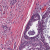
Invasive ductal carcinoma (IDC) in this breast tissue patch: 1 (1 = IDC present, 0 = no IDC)